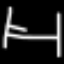
Label: bed